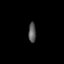
Tissue: lung
Cell type: Endothelial cells
Senescence score: 0.6795
Nuclear area (px): 146
Mean DAPI intensity: 91.014